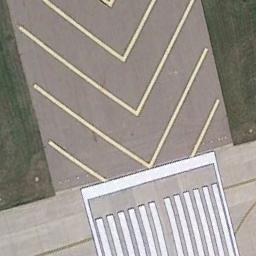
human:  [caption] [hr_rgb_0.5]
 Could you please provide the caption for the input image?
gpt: Next to the runway is a green lawn with white dashes and yellow arrow signs on the runway .

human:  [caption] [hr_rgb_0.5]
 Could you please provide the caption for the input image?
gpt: The runway has some arrow markings and a threshold marking .

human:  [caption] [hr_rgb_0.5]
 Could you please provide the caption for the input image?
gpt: The runway is on the grass .

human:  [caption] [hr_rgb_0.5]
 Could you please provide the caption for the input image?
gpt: The runway is surrounded by grass .

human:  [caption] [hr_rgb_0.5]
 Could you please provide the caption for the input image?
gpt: The runway is marked with white lines and yellow arrows .